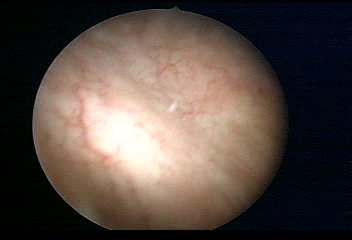
Modality: WLC
Class: Normal mucosa
Bladder cancer association: No